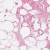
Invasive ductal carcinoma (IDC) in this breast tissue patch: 0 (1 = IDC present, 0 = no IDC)